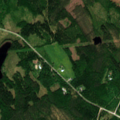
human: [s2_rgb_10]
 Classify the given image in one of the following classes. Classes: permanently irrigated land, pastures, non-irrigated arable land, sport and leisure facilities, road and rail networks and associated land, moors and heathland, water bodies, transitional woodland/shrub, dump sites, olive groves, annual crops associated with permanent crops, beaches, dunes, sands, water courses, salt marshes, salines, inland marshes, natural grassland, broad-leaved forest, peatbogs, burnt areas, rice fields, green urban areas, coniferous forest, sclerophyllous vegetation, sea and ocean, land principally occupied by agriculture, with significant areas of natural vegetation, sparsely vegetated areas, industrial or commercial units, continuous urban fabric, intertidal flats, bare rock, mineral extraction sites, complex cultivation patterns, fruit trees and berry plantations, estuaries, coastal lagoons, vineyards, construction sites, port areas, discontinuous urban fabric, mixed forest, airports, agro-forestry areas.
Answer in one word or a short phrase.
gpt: coniferous forest, mixed forest, transitional woodland/shrub, water bodies